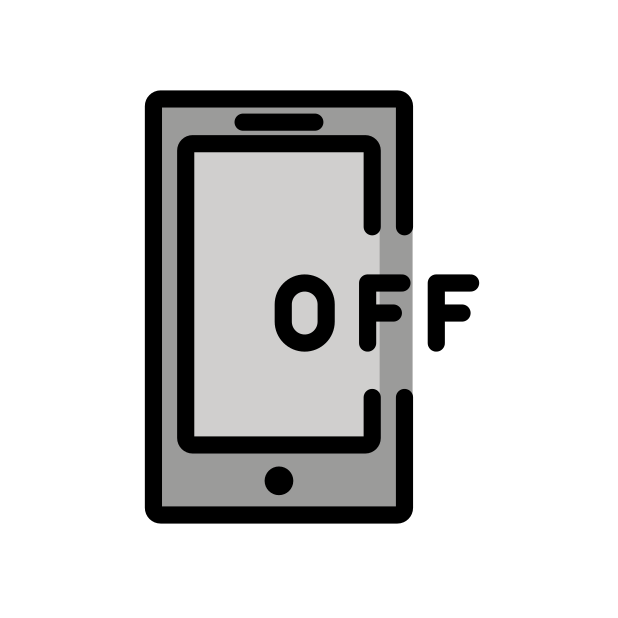
mobile phone off